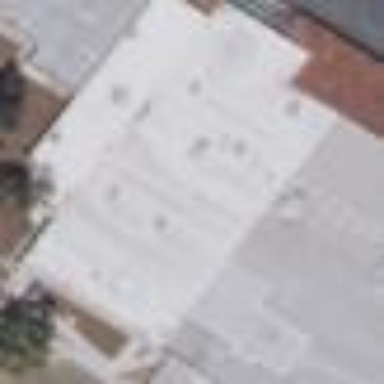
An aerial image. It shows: Commercial building.